Question: '''
<?php
function VerifyForm(&$values, &$errors)
{
if (strlen($values['fname']) == 0)
$errors['fname'] = 'Enter First Name';
if (strlen($values['lname']) == 0)
$errors['lname'] = 'Enter Last Name';
if (strlen($values['mname']) == 0)
$errors['mname'] = 'Enter Middle Name';
if (strlen($values['address']) == 0)
$errors['address'] = 'Enter Address';
if (strlen($values['terms']) == 0)
$errors['terms'] = 'Please Read Terms and Agreement and Check the box.';
if (!ereg('.*@.*\..{2,4}', $values['email']))
$errors['email'] = 'Email address invalid';
else if (strlen($values['email']) < 0)
$errors['email'] = 'Enter Email Address';
return (count($errors) == 0);
}
function DisplayForm($values, $errors)
{
?>
<!DOCTYPE html PUBLIC "-//W3C//DTD XHTML 1.0 Transitional//EN" "http://www.w3.org/TR/xhtml1/DTD/xhtml1-transitional.dtd">
<html xmlns="http://www.w3.org/1999/xhtml">
<head>
<meta http-equiv="Content-Type" content="text/html; charset=utf-8" />
<title>GIA Soap " Products " Customer Informations</title>
<link href="stylesheet/style.css" rel="stylesheet" type="text/css" />
<script type="text/javascript" src="js_files/jquery.js"></script>
<script type="text/javascript" src="js_files/sliding_effect.js"></script>
<script type="text/javascript" src="js_files/slideshow.js"></script>
</head>
<body>
<div class="bg_top">
<div class="bg_bottom">
<div class="wrapper">
<div class="header">
<div class="logo">
</div>
<div class="logo_text">
<div class="logo_head_text">Gia Soap Making</div>
<div class="logo_sub_text">Sub text here</div>
</div>
</div>
<div class="h_nav">
<div class="h_nav_dash">
</div>
</div>
<div class="container">
<div class="content_term">
<div class="content_terms">
<br />
<h1><p>Customer Information</p></h1><br />
<p>Please the following correctly.</p>
<div class="customer_info">
<?php
if (count($errors) > 0)
echo "<p>There were some errors in your submitted form, please correct them and try again.</p>";
?>
<form method="post" action="<?= $_SERVER['PHP_SELF'] ?>">
<!-- hidden values -->
<input type="hidden" value="<?php echo $papaya; ?>" name="papaya" />
<input type="hidden" value="<?php echo $carrot; ?>" name="carrot" />
<input type="hidden" value="<?php echo $guava; ?>" name="guava" />
<label for="customer_fname">First Name (<i>Required</i>)</label>
<input type="text" class="textbox" id="customer_fname" name="customer_fname" value="<?= htmlentities($values['fname']) ?>" />
<span class="error_msg"><?= $errors['fname'] ?></span>
<label for="customer_lname">Last Name (<i>Required</i>)</label>
<input type="text" class="textbox" id="customer_fname" name="customer_fname" value="<?= htmlentities($values['lname']) ?>" />
<span class="error_msg"><?= $errors['lname'] ?></span>
<label for="customer_mname">Middle Name (<i>Required</i>)</label>
<input type="text" class="textbox" id="customer_fname" name="customer_fname" value="<?= htmlentities($values['mname']) ?>" />
<span class="error_msg"><?= $errors['mname'] ?></span>
<label for="customer_add">Address (<i>Required : Complete Address Please</i>)</label>
<input type="text" class="textbox" id="customer_add" name="customer_add1" value="<?= htmlentities($values['address']) ?>" /><br />
<input type="text" class="textbox" id="customer_add" name="customer_add2" /><br />
<input type="text" class="textbox" id="customer_add" name="customer_add3" />
<span class="error_msg"><?= $errors['address'] ?></span>
<label for="customer_email">Email Address (<i>Required</i>)</label>
<input type="text" class="textbox" id="customer_email" name="customer_email" value="<?= htmlentities($values['email']) ?>" />
<span class="error_msg"><?= $errors['email'] ?></span>
<label for="customer_phone">Phone Number </label>
<input type="text" class="textbox" id="customer_phone" name="customer_phone" />
<label for="customer_mobile">Mobile Number </label>
<input type="text" class="textbox" id="customer_mobile" name="customer_mobile" />
<br /><br />
<div class="terms">
<center>
<h1>Terms and Agreement</h1><br />
<p>Please read the following.</p><br />
</div>
<br />
<input type="checkbox" name="terms" value="<?= htmlentities($values['terms']) ?>" /> I Read the Terms and Agreement<br /><br />
<span class="error_msg"><?= $errors['terms'] ?></span>
<input type="submit" value="Send Order" class="prod_subbtn" />
</center>
</form>
</div>
</div>
</div>
<div class="clear"></div>
</div>
<?php include ('includes/footer.php'); ?>
</div>
</div>
</div>
</body>
</html>
<?php
}
function ProcessForm($values)
{
$papaya = $_POST['papaya'];
$carrot = $_POST['carrot'];
$guava = $_POST['guava'];
$fname = $_POST['fname'];
$lname = $_POST['lname'];
$mname = $_POST['mname'];
$address = $_POST['address'];
}
if ($_SERVER['REQUEST_METHOD'] == 'POST')
{
$formValues = $_POST;
$formErrors = array();
if (!VerifyForm($formValues, $formErrors))
DisplayForm($formValues, $formErrors);
else
ProcessForm($formValues);
}
else
DisplayForm(null, null);
?>
'''
The output is:

The PHP code that is supposed to put in the field values can be seen by users.
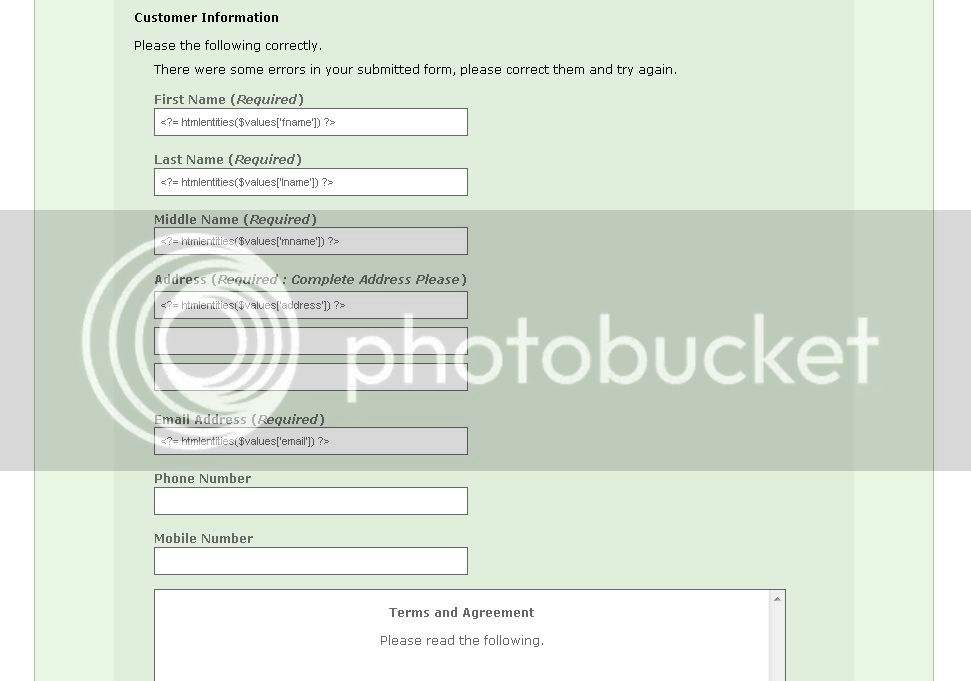
Answer: Chances are <URL> is off. Use '<?php echo ...; ?>' instead of '<?=... ?>', like this:
'''
<?php echo htmlentities($values['lname']); ?>
'''